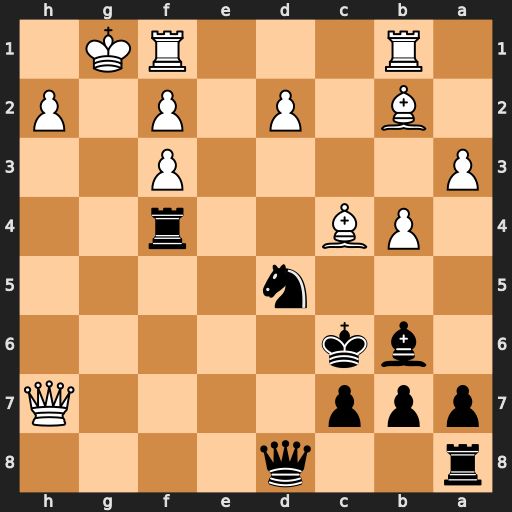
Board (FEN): r2q4/ppp4Q/1bk5/3n4/1PB2r2/P4P2/1B1P1P1P/1R3RK1
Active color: b
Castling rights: -
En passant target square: -
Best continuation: Qg8+ Qxg8 Rxg8+ Kh1 Rxc4 Rfc1 Rxc1+